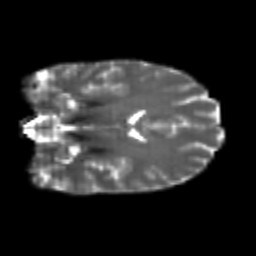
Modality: T2w
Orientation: coronal
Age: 22
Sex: female
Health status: healthy
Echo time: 0.074 s